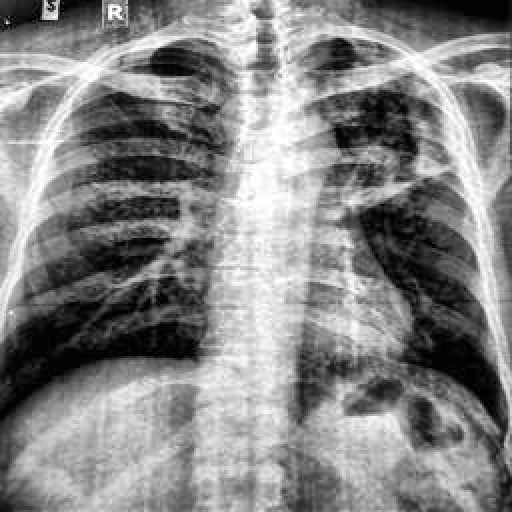
Finding: TUBERCULOSIS